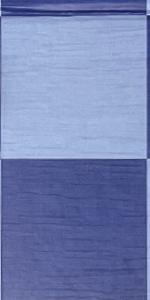
Label: Empty